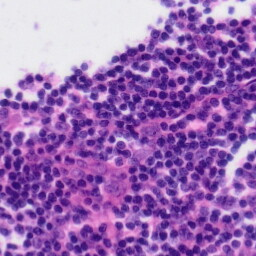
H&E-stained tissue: Tonsil